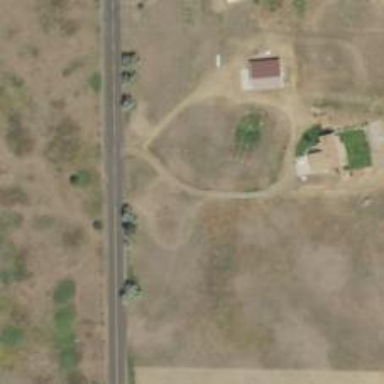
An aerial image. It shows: Driveway.